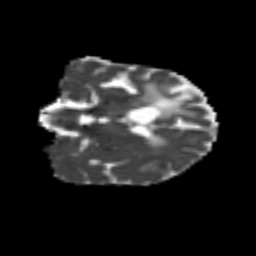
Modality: MD
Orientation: coronal
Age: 46
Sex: male
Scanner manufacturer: siemens
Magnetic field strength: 3 T
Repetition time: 4.987 s
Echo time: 0.0792 s